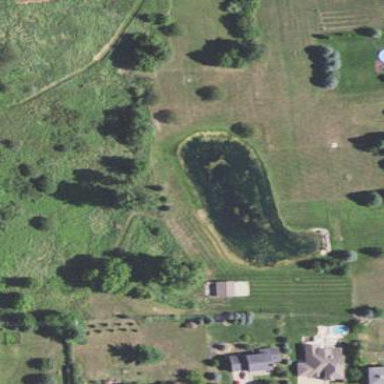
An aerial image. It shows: Serene pond surrounded by nature.